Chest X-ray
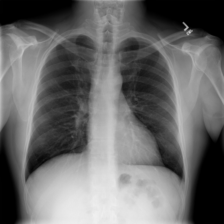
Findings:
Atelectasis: negative
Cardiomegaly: negative
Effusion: negative
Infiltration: negative
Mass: negative
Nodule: negative
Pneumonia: negative
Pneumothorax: negative
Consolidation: negative
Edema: negative
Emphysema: negative
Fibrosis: negative
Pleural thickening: negative
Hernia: negative